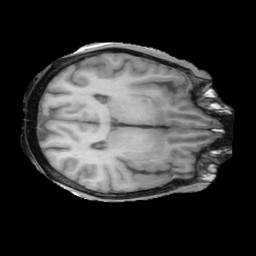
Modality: T1w
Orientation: axial
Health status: ill
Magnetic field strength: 3 T